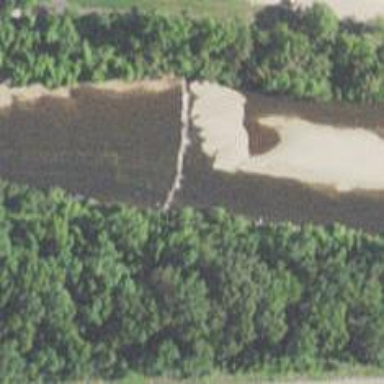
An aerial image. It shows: Weir in waterway.